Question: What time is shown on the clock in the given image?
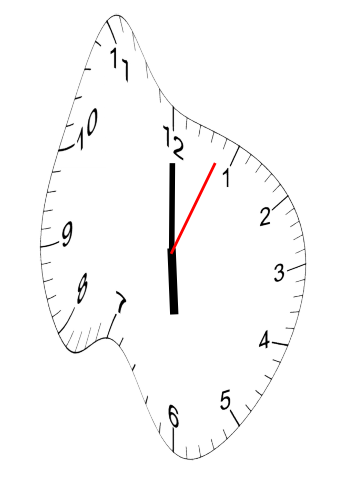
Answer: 06:00:04